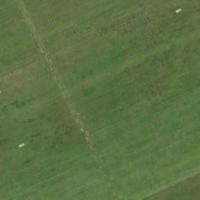
EUNIS habitat code: 57
Species observed at this site:
Grus grus